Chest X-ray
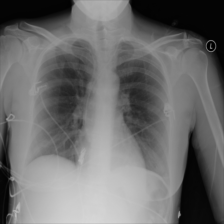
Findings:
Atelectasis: negative
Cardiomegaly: negative
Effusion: negative
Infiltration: negative
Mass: negative
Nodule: negative
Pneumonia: negative
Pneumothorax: negative
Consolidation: negative
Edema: negative
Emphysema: negative
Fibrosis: negative
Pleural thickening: negative
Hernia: negative